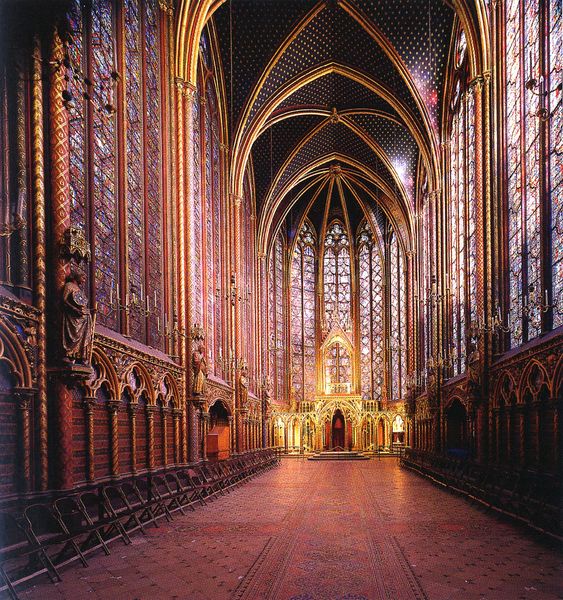
Titel: Sainte-Chapelle in Paris
Standort: Paris (EU - F)
Schlagwörter: blau, dunkel, schatten, bunt, fenster, glas, licht, paris, stühle, säule, säulen, rot, wand, architektur, kirche, boden, figur, gold, decke, innen, gotik, schiff, fußboden, farbe, gestühl, kerzen, foto, fotografie, gang, gewölbe, kreuz, dom, rippen, sterne, altar, inneres, kathedrale, langhaus, intarsien, kerzenleuchter, buntglas, glasmalerei, gotisch, rippengewölbe, apsis, chor, gothik, masswerk, basilika, schlußstein, vierpass, dreipass, chorgestühl, kreuzgradgewölbe, gewöbe, kreuzgerippe, gld, scheinfenster, katedrale, st. chapelle, basiika, st. chapel